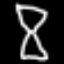
Label: hourglass